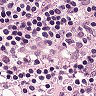
Metastatic tissue present: no